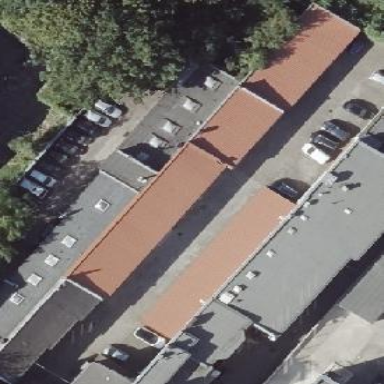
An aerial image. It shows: Group of garages.